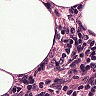
Metastatic tissue present: no